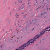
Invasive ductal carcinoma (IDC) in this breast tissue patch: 0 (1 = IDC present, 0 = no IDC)